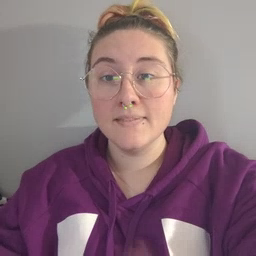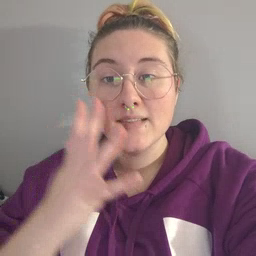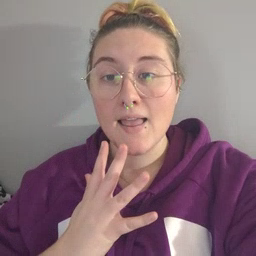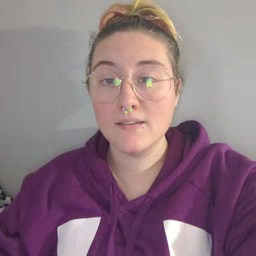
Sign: sad